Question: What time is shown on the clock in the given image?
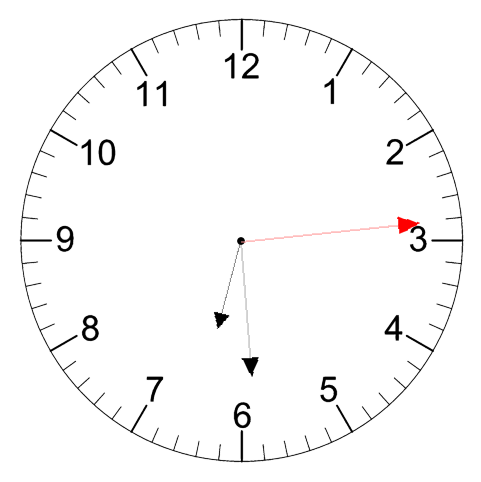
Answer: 06:29:14